Question:
HTML Markup is:
'''
<h3 class="TRM_Propane_sfty_ttl">Placement of Your Grill &amp; Propane Cylinders</h3>
<h3 class="TRM_Propane_sfty_ttl">Use of Your Grill</h3>
<h3 class="TRM_Propane_sfty_ttl">Other Propane Cylinder Safety Tips</h3>
'''
What is the I should apply to the h3 tag, so that the text "Use of Your Grill" will be vertically aligned at middle? I should n't use specific line height for the second h3 tag.
I tried display: table, table-cell, table-head. Nothing worked :(
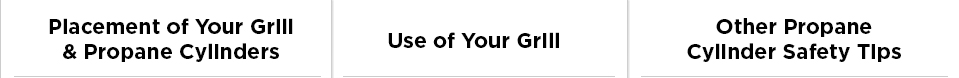
Answer: One way to do it is to wrap everything in a new tag and apply 'display:table' to it. The h3 elements should then be set to 'display:table-cell'
Like this:
<URL>
Having said that, I do agree that three h3 tags in a row is unusual so you should consider re-structuring your markup